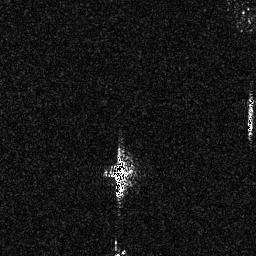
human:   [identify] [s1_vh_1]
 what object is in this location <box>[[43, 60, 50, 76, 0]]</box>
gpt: <ref>1 medium ship at the center</ref>